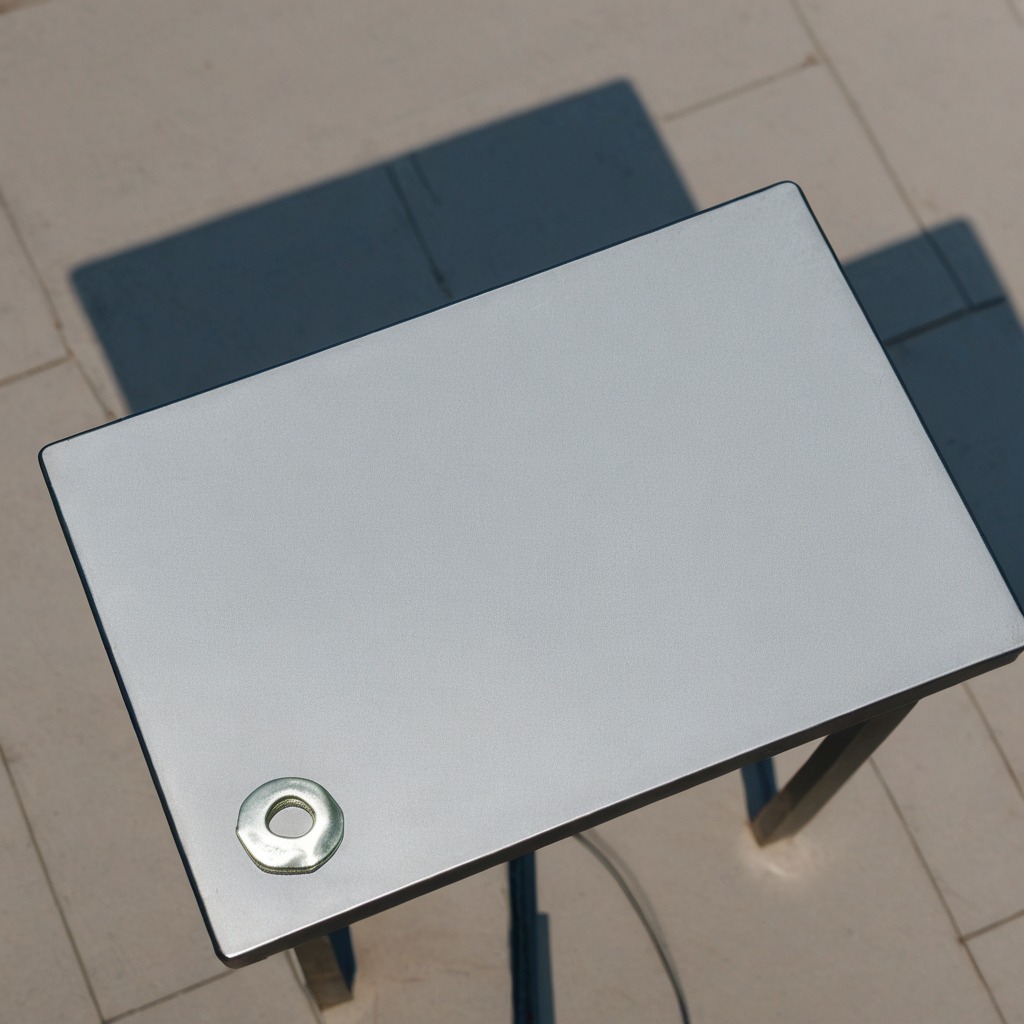
A flat metal washer is lying on the table in a temporary outdoor tool station.